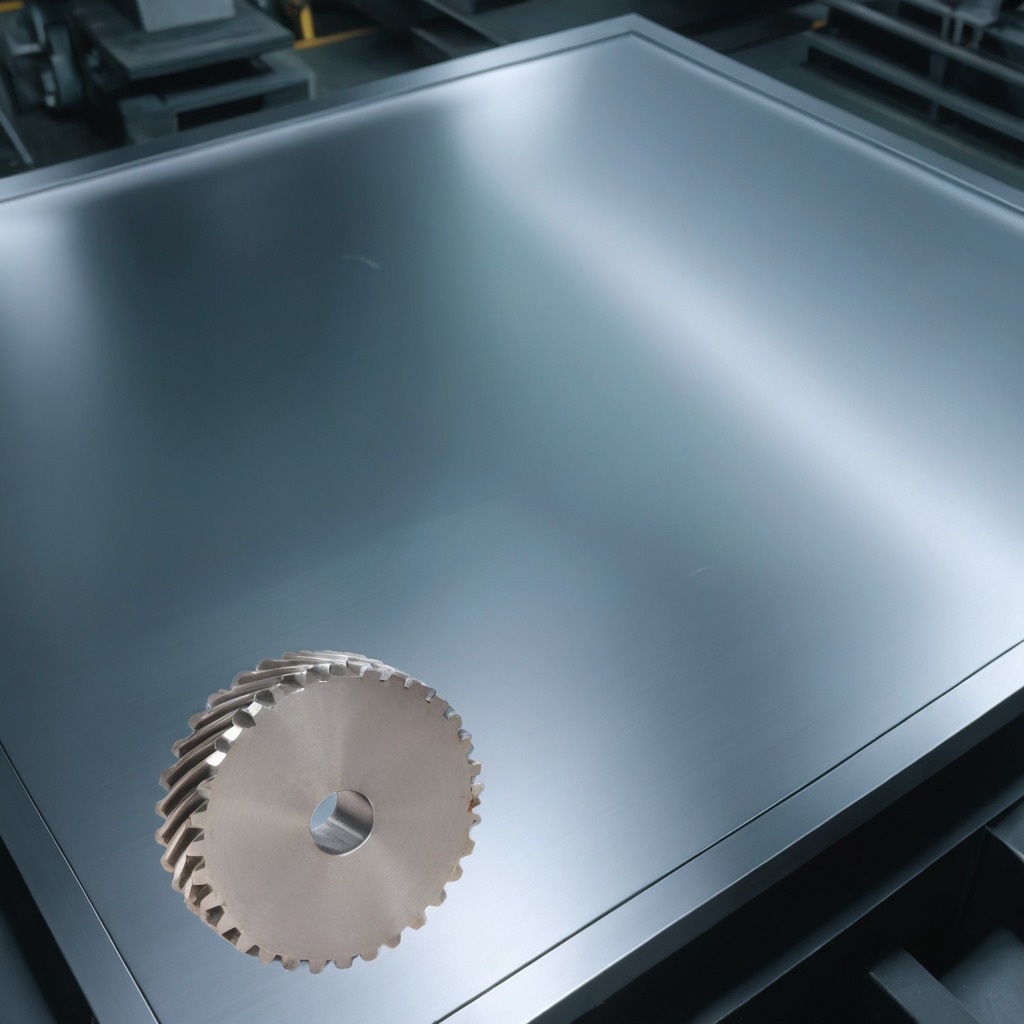
A steel gear with teeth is lying on a metal table in a machine shop under fluorescent lights.